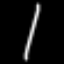
Label: line